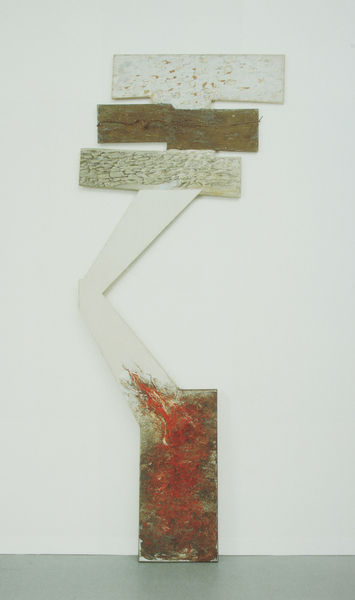
Titel: Charybdis - Charybdis und Skylla oder die Raltion oder sich selbst
Künstler: Gerhard Hoehme
Standort: Düsseldorf
Institution: Kunstmuseum Düsseldorf im Ehrenhof
Schlagwörter: feuer, weiß, braun, grau, rot, expressionismus, wand, papier, moderne, abstrakt, fläche, modern, formen, monochrom, streifen, abstraktion, collage, maschine, blut, monochromie, art, struktur, installation, gra, geklebt, arnulf rainer, filtz, konkrete kunst